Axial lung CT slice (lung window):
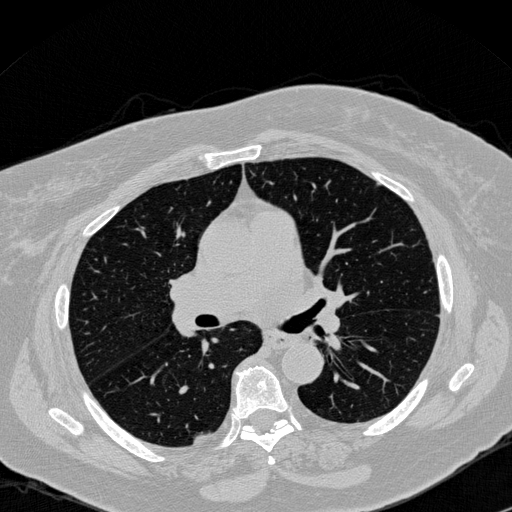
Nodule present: no